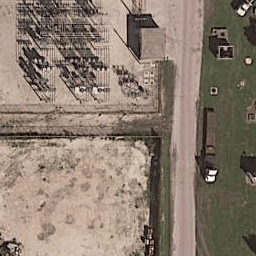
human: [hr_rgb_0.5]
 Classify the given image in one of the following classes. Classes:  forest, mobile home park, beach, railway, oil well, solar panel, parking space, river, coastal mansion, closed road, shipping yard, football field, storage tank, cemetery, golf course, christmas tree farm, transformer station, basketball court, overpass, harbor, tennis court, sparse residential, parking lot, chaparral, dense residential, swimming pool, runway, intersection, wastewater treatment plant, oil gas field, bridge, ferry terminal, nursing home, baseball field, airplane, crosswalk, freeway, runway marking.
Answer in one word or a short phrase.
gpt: transformer station